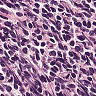
Metastatic tissue present: no